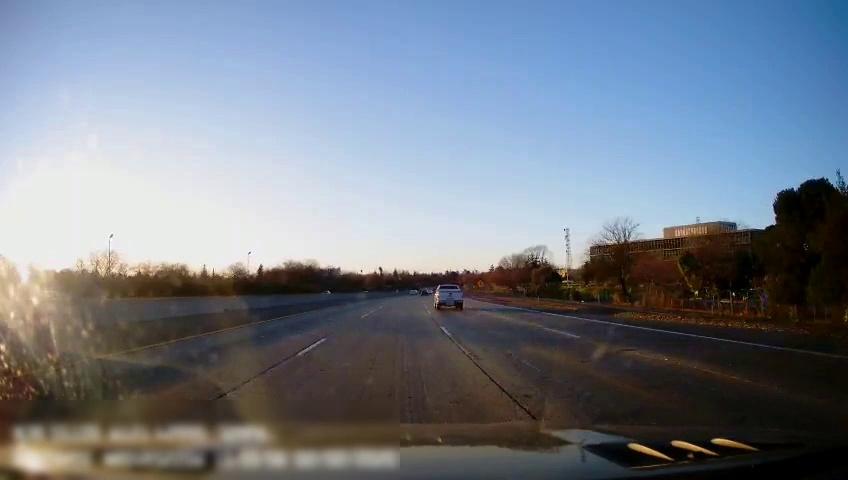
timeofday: Day
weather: Sunny
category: Drivable Space
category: Vehicles | Truck
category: Vehicles | Car
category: Vehicles | Car
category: Lanes | Alternate Lane
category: Lanes | Alternate Lane
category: Lanes | Current Lane
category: Lanes | Current Lane
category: Lanes | Alternate Lane
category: Traffic | Signs